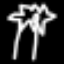
Label: palm tree